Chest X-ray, AP view. Patient: 34 years old, sex F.
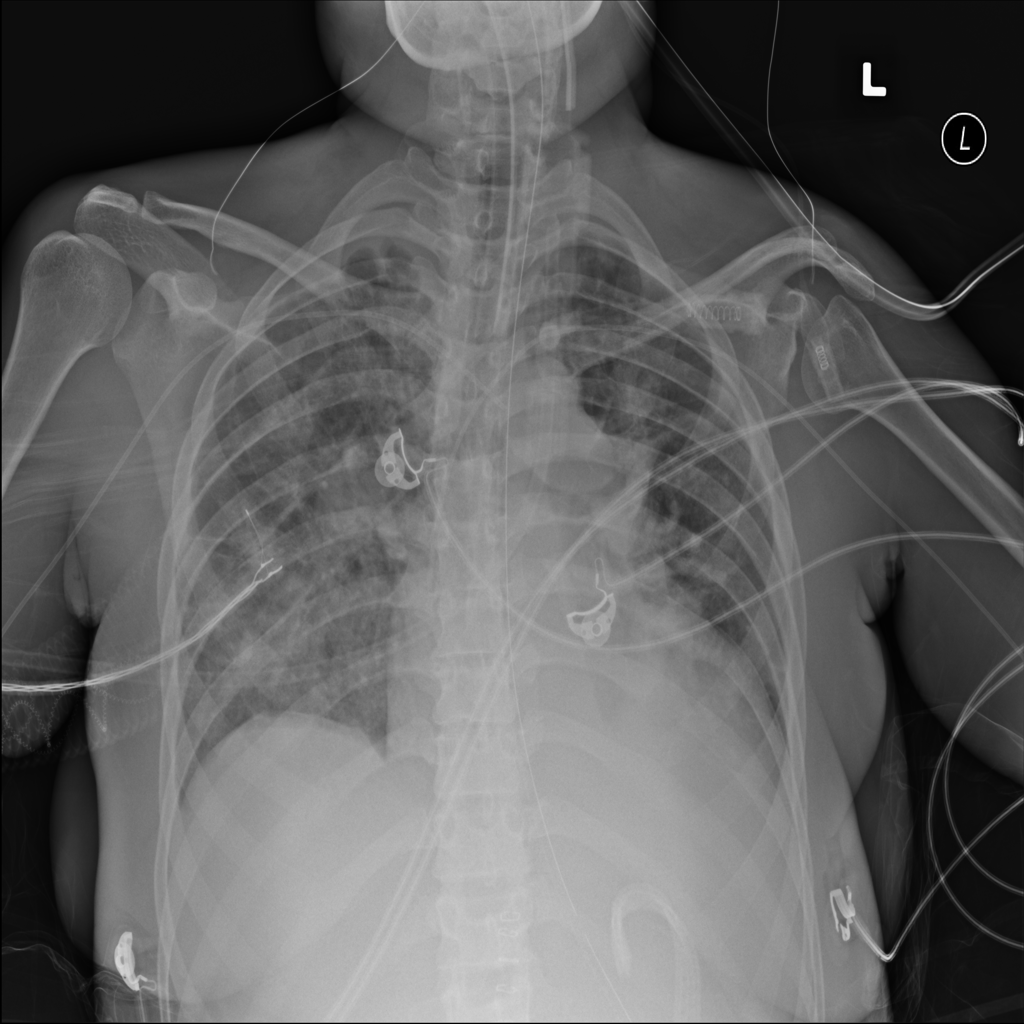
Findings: Atelectasis, Consolidation, Infiltration, Mass